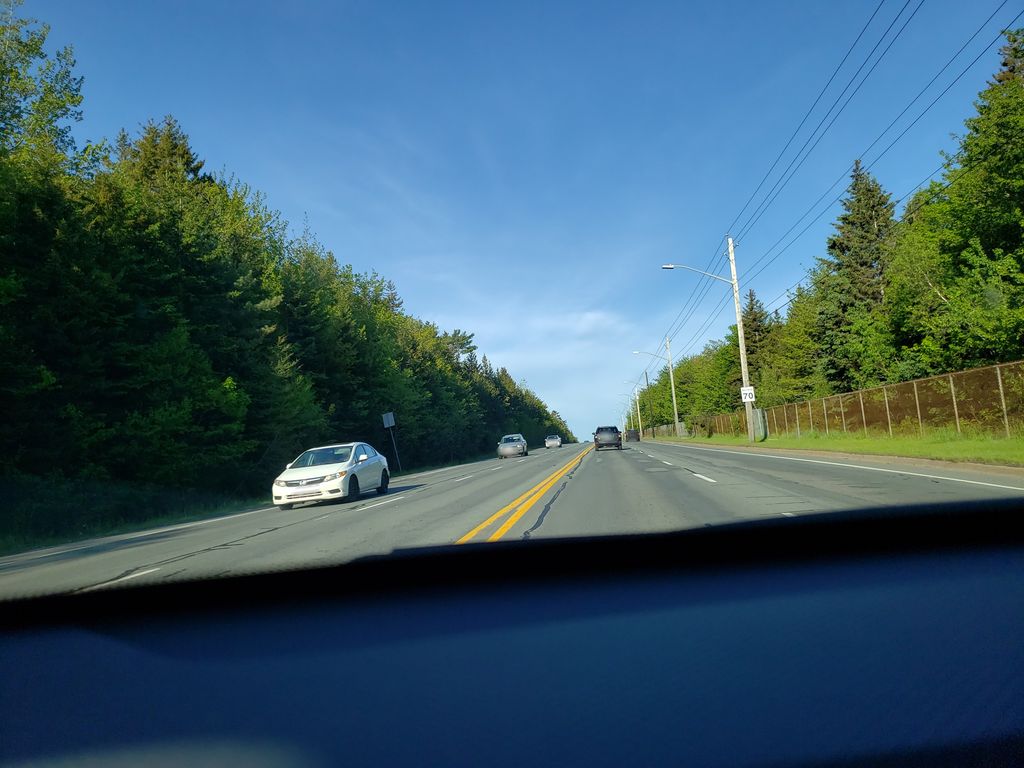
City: halifax